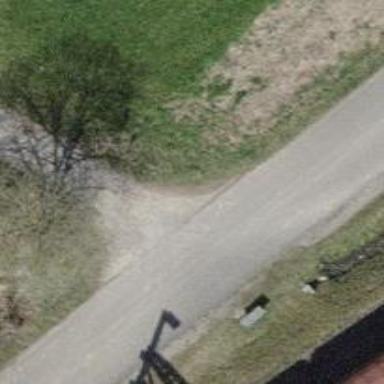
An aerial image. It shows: Gravel track with no sidewalk.